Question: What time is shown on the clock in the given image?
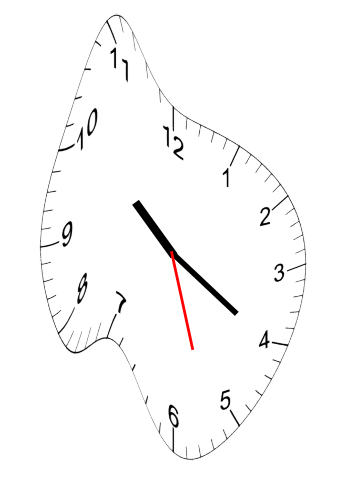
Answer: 10:20:27